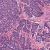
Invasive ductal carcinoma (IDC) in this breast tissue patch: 1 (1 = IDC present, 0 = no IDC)